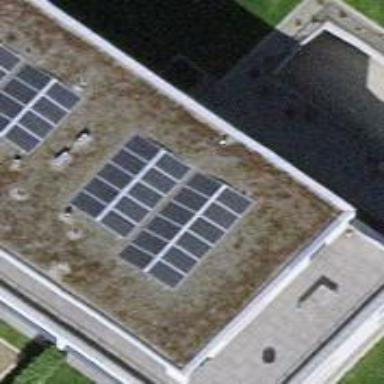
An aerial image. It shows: Solar power generator using photovoltaic panels.